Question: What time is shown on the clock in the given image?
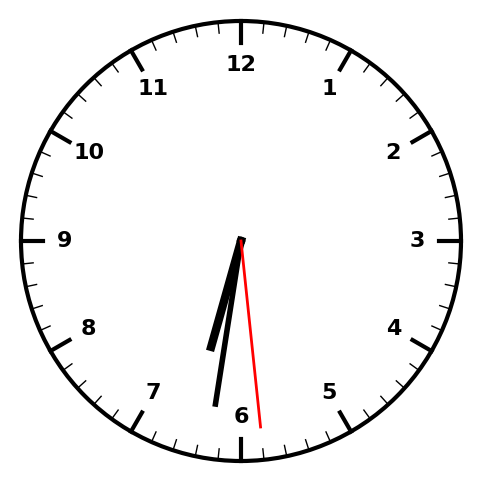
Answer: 06:31:29